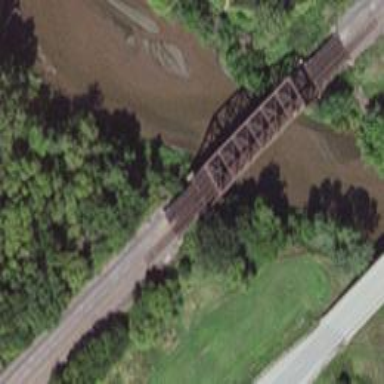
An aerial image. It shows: Truss bridge carrying railway tracks.